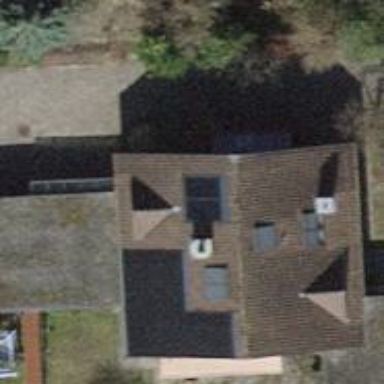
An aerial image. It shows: Detached building with gabled tile roof.